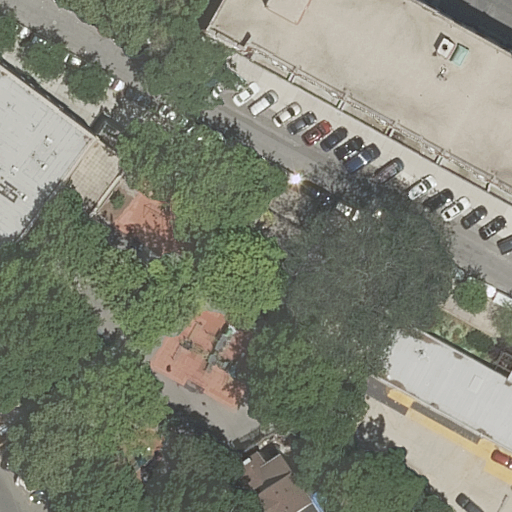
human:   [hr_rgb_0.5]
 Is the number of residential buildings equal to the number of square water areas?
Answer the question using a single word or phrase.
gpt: no

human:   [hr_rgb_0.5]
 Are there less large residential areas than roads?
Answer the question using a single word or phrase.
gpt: yes

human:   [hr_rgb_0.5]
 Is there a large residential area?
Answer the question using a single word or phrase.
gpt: yes

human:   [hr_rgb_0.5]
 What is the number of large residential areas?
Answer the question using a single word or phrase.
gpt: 1

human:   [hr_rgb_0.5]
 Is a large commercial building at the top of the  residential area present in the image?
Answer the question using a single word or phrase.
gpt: no

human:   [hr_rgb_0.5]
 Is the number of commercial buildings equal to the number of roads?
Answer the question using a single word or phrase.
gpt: no

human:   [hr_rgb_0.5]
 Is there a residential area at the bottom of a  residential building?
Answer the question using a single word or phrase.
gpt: no

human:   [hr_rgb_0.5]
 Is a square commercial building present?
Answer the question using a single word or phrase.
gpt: no

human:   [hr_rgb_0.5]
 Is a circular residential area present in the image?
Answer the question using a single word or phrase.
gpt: no

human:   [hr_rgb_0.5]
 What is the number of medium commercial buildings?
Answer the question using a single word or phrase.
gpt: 0

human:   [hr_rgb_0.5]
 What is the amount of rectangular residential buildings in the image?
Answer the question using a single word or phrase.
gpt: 1

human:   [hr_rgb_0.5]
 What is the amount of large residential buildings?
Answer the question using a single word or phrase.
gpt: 1

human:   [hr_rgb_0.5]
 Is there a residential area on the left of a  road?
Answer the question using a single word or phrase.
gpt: no

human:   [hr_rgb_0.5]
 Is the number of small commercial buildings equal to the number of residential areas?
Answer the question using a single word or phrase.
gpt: no

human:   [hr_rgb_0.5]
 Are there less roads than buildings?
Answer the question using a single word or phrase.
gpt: yes

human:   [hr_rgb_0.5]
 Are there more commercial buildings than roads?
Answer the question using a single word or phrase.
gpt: no

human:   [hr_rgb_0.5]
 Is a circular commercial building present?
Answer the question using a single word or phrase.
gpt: no

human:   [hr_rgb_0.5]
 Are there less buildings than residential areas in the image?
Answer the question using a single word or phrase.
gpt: no

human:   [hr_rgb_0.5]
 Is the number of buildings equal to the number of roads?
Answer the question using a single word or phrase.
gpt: no

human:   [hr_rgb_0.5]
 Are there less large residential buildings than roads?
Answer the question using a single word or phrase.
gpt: yes

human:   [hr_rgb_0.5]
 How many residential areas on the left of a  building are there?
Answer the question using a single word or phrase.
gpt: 0

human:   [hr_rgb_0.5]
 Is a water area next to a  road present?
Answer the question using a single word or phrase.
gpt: no

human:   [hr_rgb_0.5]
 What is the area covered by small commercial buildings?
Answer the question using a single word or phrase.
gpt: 0m2

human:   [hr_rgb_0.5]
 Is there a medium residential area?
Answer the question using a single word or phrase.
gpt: no

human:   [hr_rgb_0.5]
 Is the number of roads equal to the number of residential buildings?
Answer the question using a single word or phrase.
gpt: no

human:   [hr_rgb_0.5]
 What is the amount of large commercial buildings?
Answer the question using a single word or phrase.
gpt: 0

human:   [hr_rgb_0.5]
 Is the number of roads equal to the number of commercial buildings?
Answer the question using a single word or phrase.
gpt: no

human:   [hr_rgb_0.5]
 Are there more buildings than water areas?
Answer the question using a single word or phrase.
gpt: yes

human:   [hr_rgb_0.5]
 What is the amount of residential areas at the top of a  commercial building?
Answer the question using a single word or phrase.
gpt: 0

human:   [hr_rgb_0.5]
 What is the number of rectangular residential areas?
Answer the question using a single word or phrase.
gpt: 1

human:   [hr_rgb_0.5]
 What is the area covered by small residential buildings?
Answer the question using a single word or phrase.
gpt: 68m2

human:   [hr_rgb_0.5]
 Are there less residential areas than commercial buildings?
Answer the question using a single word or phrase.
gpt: no

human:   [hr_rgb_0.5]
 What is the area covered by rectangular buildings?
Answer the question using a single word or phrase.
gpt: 536m2

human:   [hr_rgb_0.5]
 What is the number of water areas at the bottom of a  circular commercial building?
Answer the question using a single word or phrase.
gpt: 0

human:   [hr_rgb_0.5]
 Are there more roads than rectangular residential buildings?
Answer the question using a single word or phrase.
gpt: yes

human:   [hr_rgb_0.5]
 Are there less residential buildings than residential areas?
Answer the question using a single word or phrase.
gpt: no